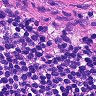
Metastatic tissue present: no